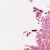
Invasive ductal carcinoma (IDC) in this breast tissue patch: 0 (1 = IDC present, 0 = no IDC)